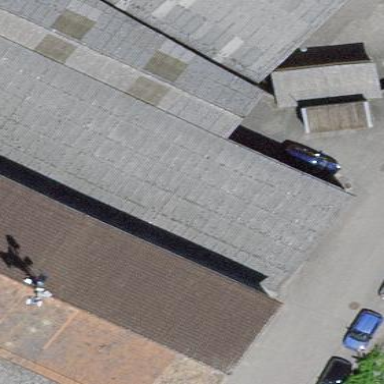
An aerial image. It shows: Group of garages.